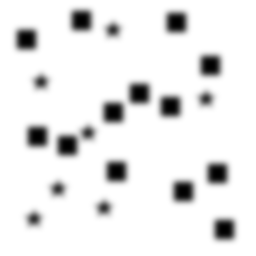
Squares: 13
Triangles: 0
Stars: 7
Total shapes: 20